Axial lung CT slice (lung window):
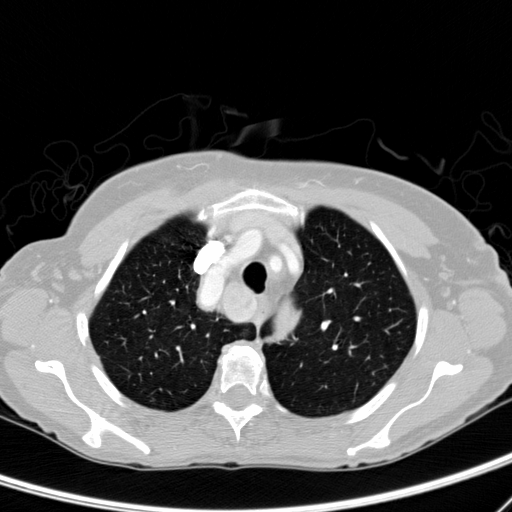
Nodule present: no